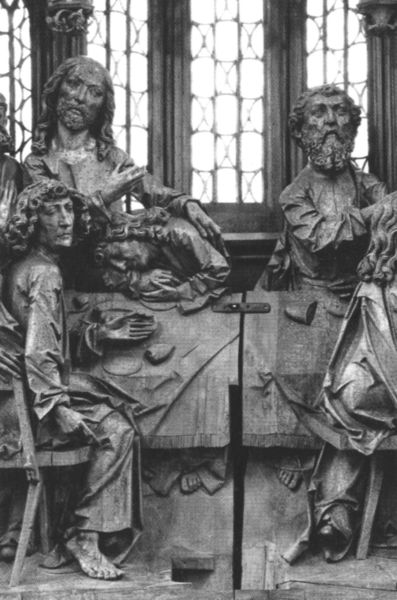
Titel: Rothenburg o. d. Tauber, Stadtpfarrkirche St. Jakob, Heilig-Blut-Altar
Künstler: Tilman Riemenschneider
Standort: Rothenburg, Jakobskirche (EU - D - Sachsen-Anhalt)
Schlagwörter: gruppe, hand, menschen, fenster, frau, holz, licht, männer, stuhl, tisch, bart, bärte, stein, kirche, gewand, haare, gotik, skulptur, füsse, figuren, essen, fuss, barfuß, schnitzerei, jesus, krankheit, heilige, abendmahl, jünger, figurengruppe